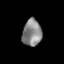
Tissue: prostate
Cell type: Epithelial cells
Senescence score: 0.3317
Nuclear area (px): 497
Mean DAPI intensity: 135.692